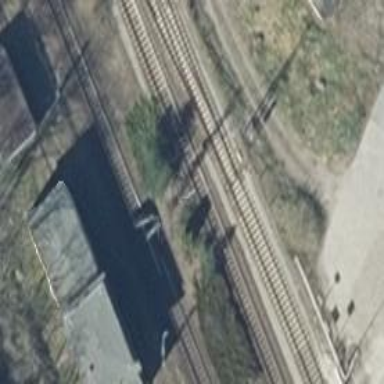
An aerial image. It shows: Railway switch.